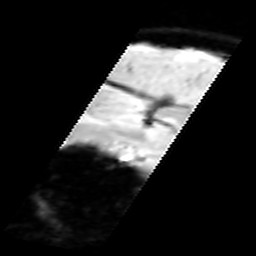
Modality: inplaneT2
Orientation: sagittal
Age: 20
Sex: female